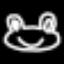
Label: frog